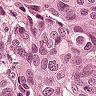
Metastatic tissue present: yes